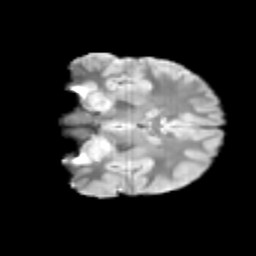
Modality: T2w
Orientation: coronal
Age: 10
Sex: male
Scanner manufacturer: siemens
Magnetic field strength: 3 T
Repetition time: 3.8 s
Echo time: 0.07 s